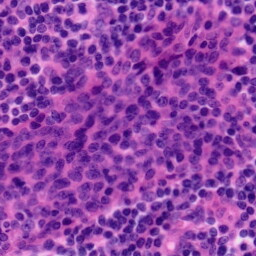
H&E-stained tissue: Tonsil